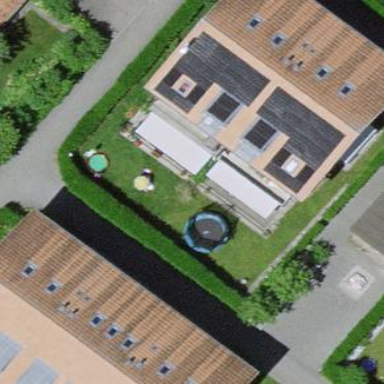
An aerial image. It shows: Gabled roof on residential building.